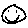
Label: smiley face